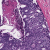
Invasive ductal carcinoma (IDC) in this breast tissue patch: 0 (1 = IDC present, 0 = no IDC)